Field crop: maize
Growth stage: 2
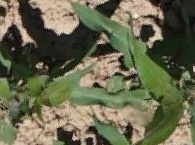
Species: maize